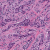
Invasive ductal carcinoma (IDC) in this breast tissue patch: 1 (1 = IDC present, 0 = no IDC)